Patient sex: F
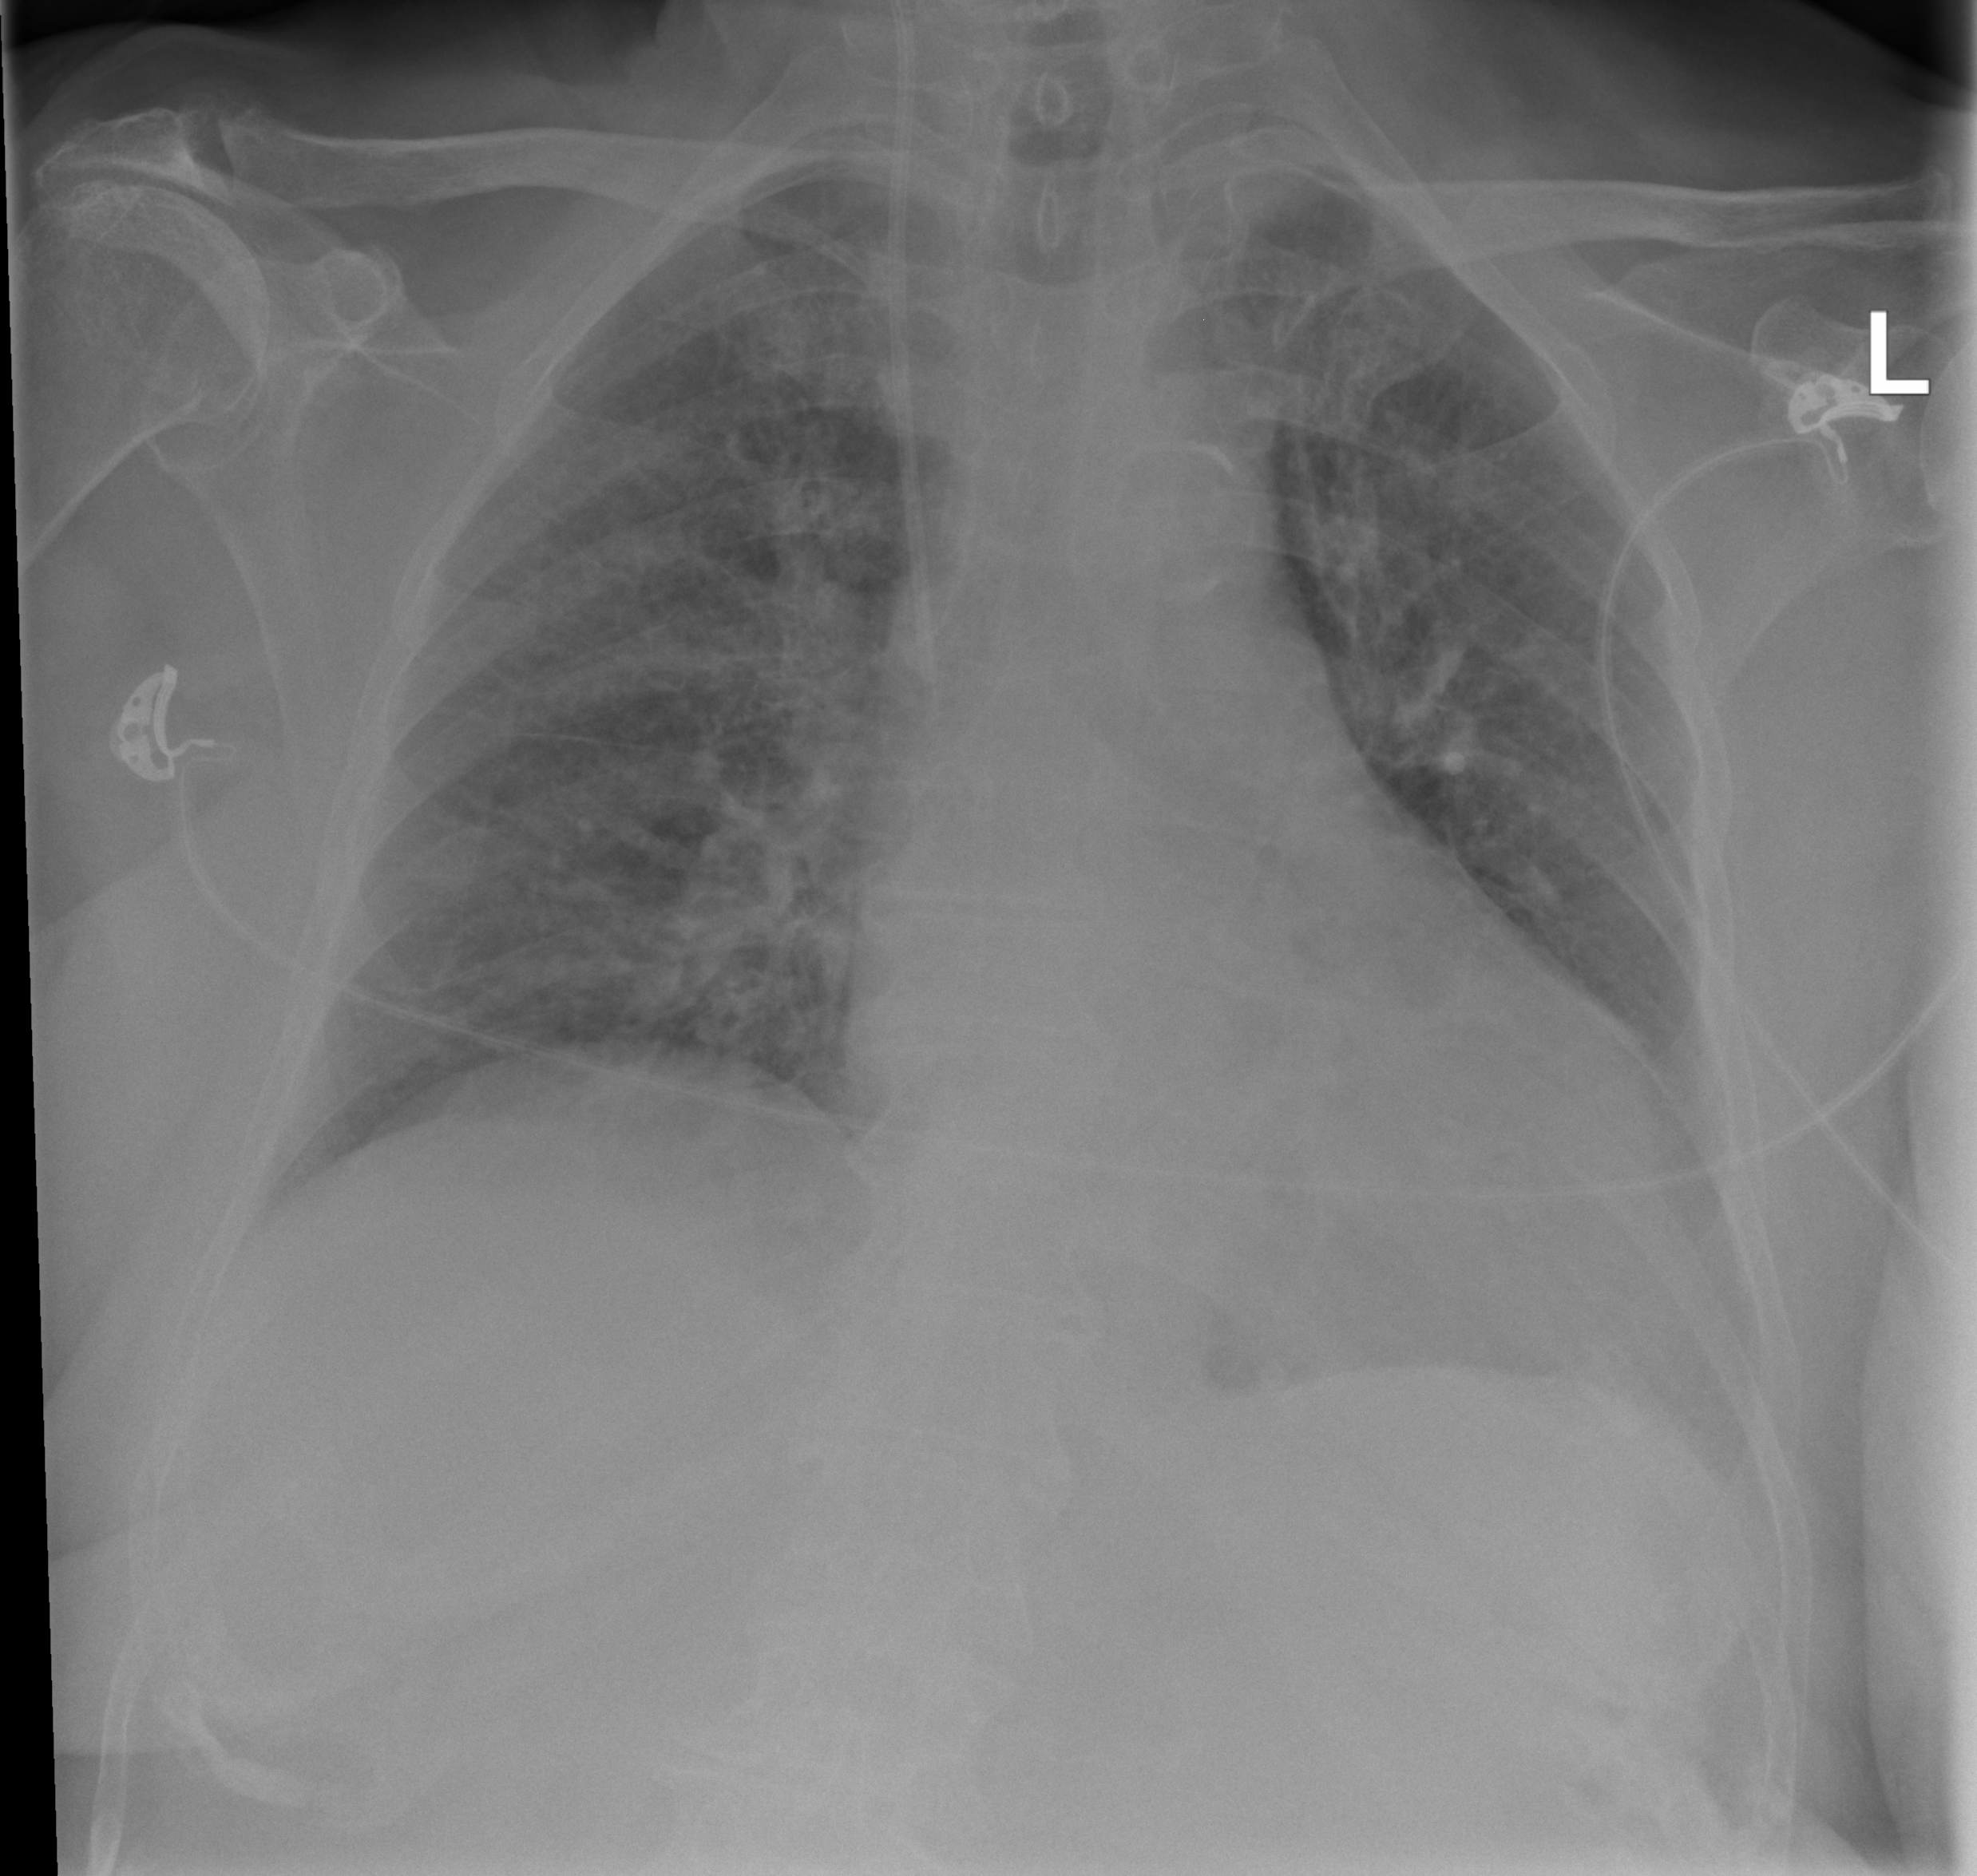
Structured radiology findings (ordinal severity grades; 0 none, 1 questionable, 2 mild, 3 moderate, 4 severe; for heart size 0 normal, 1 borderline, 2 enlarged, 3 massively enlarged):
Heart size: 2
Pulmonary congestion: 2
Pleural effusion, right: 0
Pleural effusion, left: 2
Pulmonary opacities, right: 2
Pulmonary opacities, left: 2
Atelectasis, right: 2
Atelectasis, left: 2